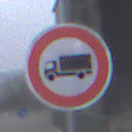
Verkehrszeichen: VerbotFuerKraftfahrzeugeUeberDreiKommaFuenfTonnen
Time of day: MorningAfternoon
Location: Outdoor (Suburban)
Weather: Overcast
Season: NotSpecified
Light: Natural